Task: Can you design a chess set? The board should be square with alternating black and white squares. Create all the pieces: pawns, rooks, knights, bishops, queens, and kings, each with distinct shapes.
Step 438:
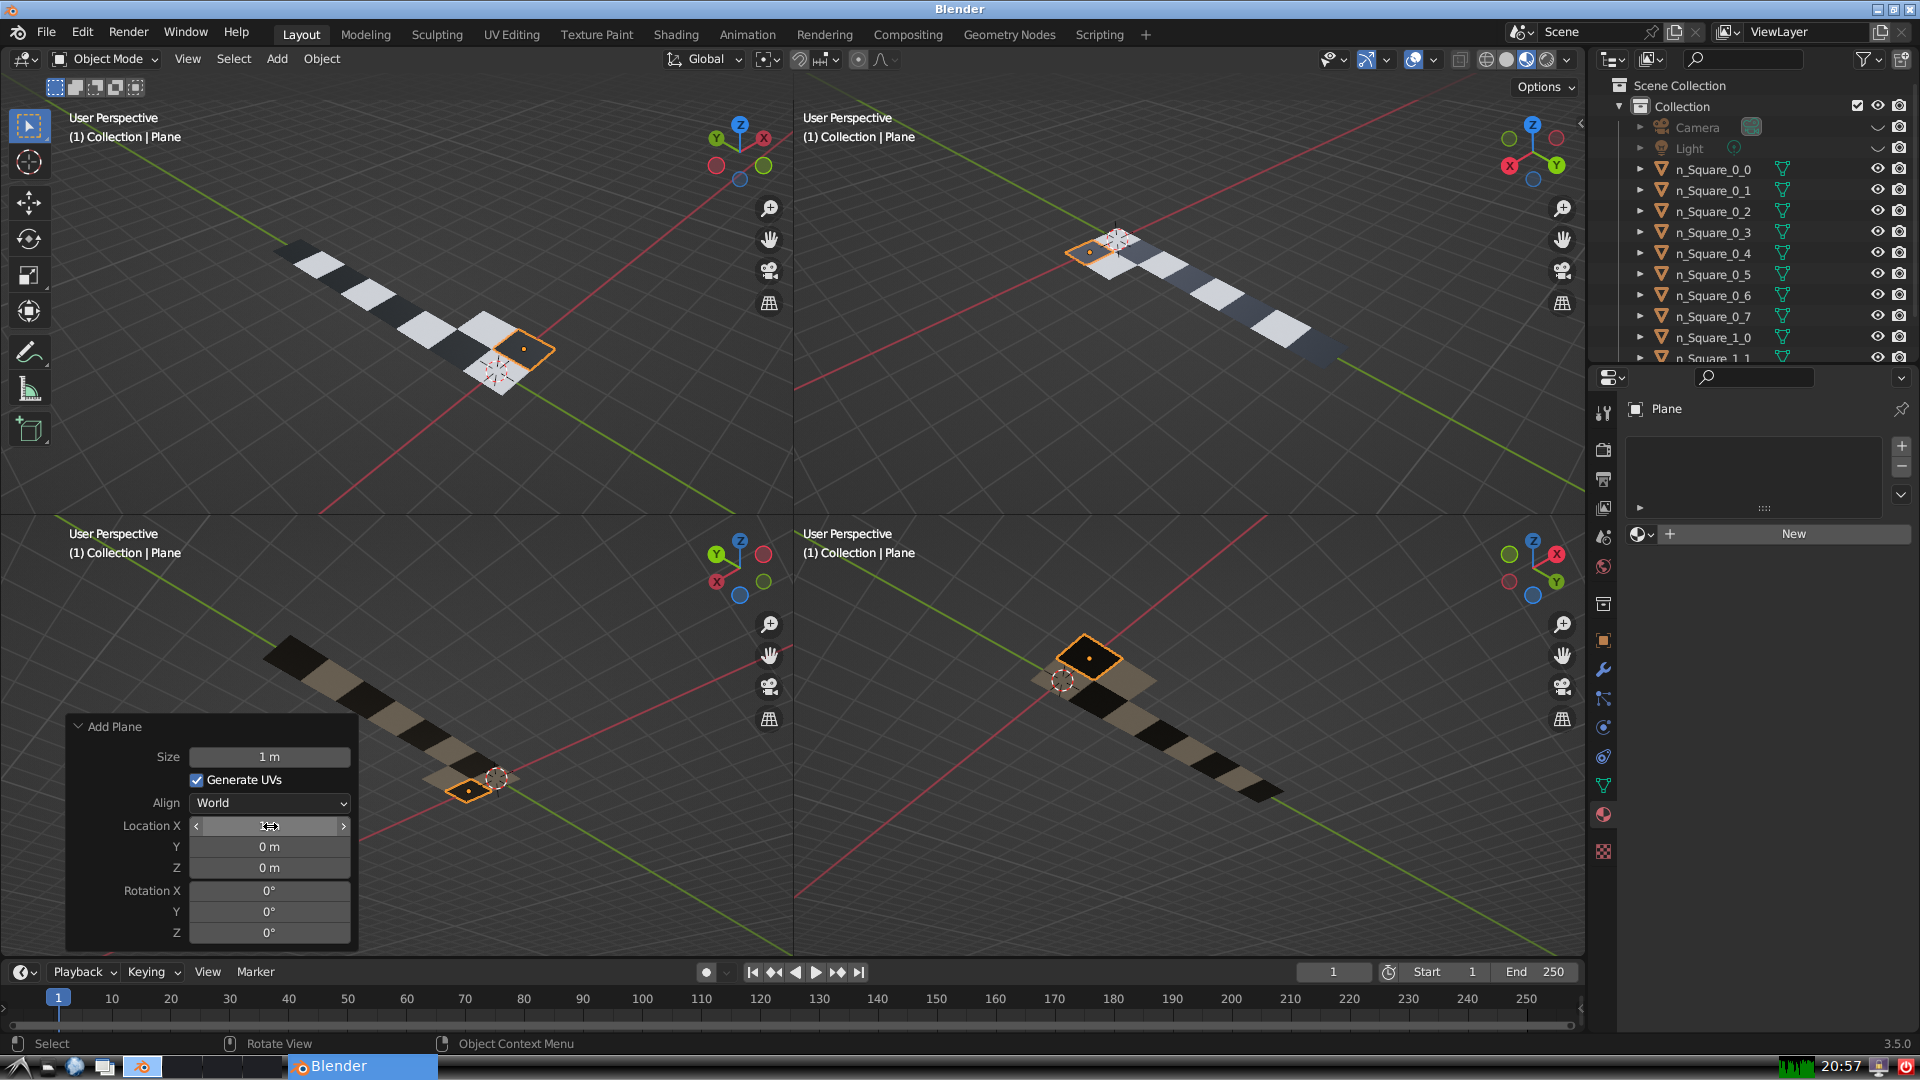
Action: {"mouse_move": [270, 846]}